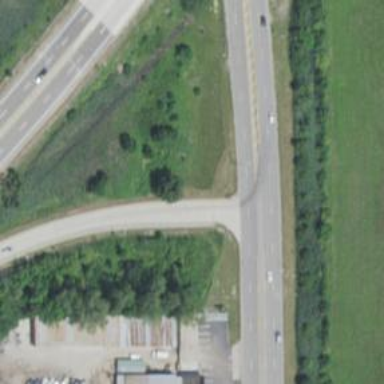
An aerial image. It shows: Primary link highway.